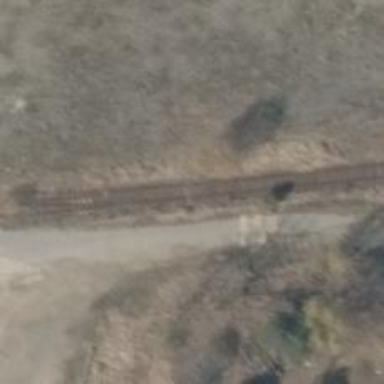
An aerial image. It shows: Railway switch.